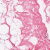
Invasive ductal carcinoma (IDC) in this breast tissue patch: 0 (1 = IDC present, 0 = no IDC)